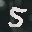
Label: 5